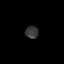
Tissue: prostate
Cell type: Fibroblasts
Senescence score: 0.7594
Nuclear area (px): 159
Mean DAPI intensity: 56.792